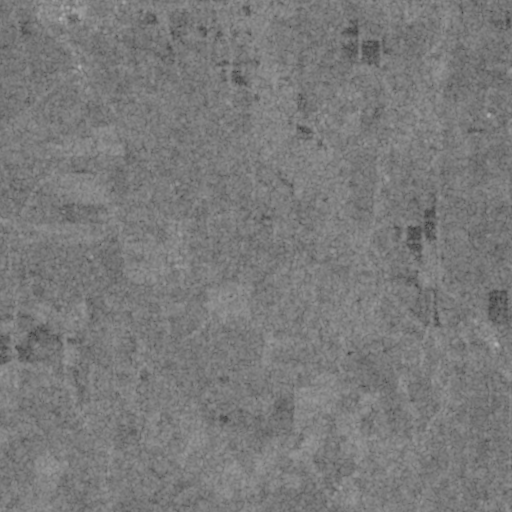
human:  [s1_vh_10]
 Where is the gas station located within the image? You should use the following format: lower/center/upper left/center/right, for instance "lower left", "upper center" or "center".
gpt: The gas station is located in the upper left of the image.
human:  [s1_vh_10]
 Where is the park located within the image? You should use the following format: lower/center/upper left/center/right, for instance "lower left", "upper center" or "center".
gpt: The park is located in the upper left of the image.
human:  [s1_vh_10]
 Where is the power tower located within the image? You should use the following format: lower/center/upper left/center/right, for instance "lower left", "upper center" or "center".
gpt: The power tower is located in the upper left of the image.
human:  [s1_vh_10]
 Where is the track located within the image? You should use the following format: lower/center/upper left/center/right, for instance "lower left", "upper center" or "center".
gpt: The track is located in the upper left of the image.
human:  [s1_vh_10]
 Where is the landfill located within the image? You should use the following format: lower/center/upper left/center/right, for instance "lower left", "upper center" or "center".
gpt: There is no landfill in the image.

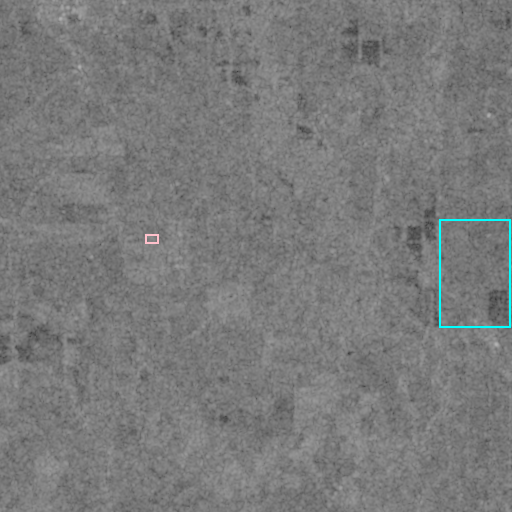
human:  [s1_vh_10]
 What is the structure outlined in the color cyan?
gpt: The structure outlined in cyan is a crop field.
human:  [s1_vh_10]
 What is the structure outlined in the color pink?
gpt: The structure outlined in pink is a park.
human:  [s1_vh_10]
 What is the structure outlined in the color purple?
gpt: There is no purple outline.